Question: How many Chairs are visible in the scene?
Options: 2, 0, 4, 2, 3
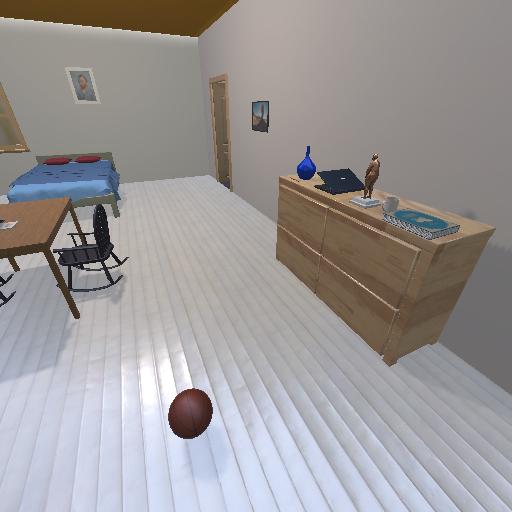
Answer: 2